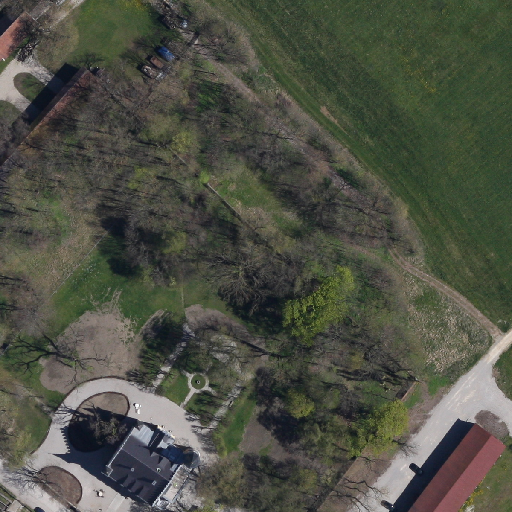
Referring expression: paved road